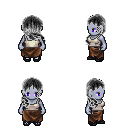
a pixel art fantasy rpg character, female body template, dark elf, purple skin, white pirate shirt, robe skirt, gray right-swept hairstyle, ghillies, four views (front, back, left, right), 2x2 character sprite sheet, small pixel art, hard edges, no anti-aliasing